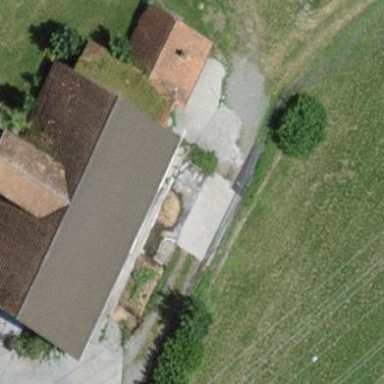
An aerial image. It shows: Farmyard area.